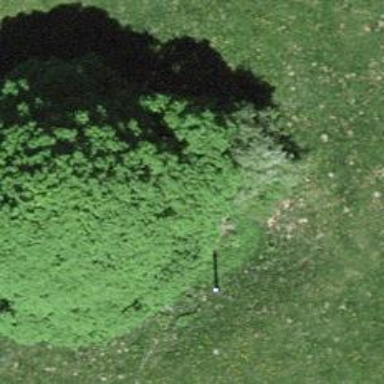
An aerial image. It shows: Sinkhole in the natural landscape.